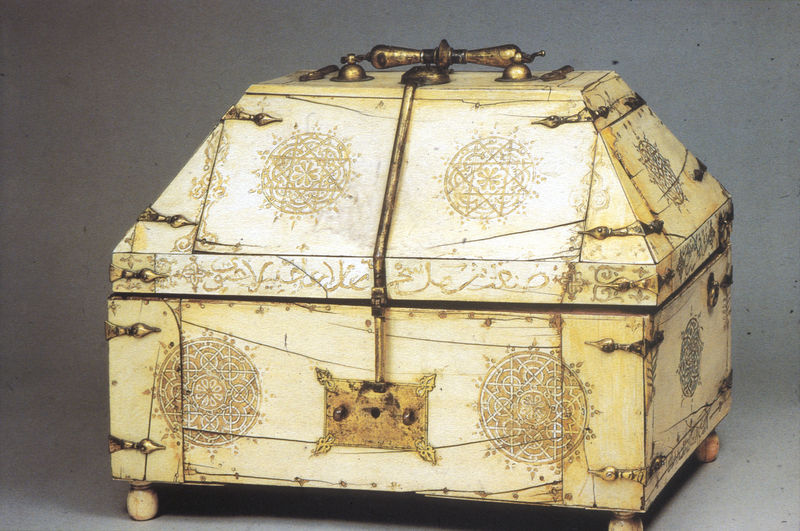
Titel: Kästchen
Standort: Madrid
Institution: Instituto Valencia de Don Juan
Schlagwörter: blau, weiß, gelb, grau, hell, holz, schmuck, zeichen, schloss, muster, ornament, alt, inkarnat, gold, kreis, henkel, füße, schrift, italien, schriftzug, rand, ornamente, verzierung, bronze, nägel, foto, fotografie, griff, schnalle, truhe, gefäß, messing, dose, orient, orientalisch, form, sterne, kreise, worte, kiste, schachtel, einlegearbeit, kasten, musterung, arabisch, schlüssel, beschlag, schatulle, teuer, kästchen, islam, behälter, verzierungen, beschläge, schatz, verschluss, schlüsselloch, wertvoll, elfenbein, sprünge, abendland, byzanz, schmuckkästchen, persisch, pentagramm, trapez, füßchen, käastchen, messingbeschlaege, neunerkreis, neunerstern, reisetruhe, tragegriff